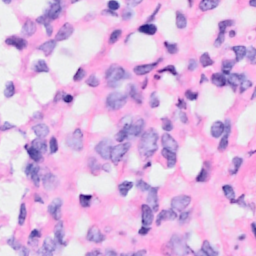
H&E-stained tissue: Breast